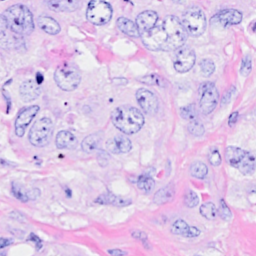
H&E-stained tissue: Breast